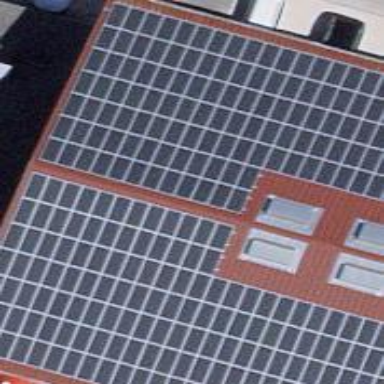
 consisting of solar photovoltaic panels."